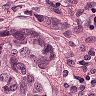
Metastatic tissue present: yes